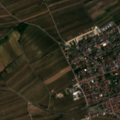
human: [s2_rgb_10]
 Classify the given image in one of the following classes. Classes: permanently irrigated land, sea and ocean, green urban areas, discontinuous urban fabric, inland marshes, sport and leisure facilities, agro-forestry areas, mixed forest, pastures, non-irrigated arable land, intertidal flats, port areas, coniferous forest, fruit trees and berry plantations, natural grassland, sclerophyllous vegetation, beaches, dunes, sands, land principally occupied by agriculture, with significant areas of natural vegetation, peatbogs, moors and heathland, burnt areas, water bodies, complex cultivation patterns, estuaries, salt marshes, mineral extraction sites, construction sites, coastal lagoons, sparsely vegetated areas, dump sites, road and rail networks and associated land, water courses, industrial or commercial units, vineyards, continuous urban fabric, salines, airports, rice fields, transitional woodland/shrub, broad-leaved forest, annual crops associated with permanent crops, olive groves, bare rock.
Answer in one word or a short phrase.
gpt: discontinuous urban fabric, vineyards, complex cultivation patterns